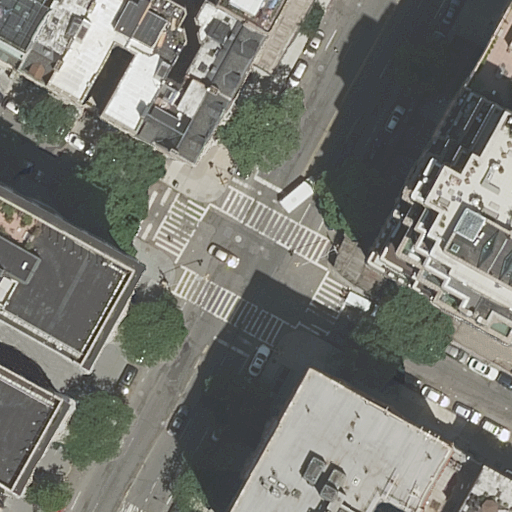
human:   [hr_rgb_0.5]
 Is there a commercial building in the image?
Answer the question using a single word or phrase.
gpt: no

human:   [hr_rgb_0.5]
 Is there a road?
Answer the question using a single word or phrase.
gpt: yes

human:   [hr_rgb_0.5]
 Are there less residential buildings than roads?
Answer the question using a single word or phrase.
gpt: no

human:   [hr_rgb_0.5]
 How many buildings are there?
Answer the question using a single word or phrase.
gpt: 14

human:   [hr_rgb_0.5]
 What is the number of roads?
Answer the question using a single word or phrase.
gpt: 2

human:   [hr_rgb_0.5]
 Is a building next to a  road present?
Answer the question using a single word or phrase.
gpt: yes

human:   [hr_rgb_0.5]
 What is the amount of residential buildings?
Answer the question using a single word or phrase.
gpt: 14

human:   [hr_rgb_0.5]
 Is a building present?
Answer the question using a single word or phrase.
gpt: yes

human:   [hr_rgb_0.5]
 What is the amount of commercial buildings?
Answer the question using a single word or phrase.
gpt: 0

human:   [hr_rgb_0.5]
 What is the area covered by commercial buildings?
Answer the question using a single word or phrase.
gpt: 0m2

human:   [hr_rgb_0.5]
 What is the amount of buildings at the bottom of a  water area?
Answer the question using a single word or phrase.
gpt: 0

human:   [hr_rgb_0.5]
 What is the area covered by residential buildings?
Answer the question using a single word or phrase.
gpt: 4446m2

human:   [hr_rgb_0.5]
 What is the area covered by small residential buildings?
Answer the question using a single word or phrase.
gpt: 174m2

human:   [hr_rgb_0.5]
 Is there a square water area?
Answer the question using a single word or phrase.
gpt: no

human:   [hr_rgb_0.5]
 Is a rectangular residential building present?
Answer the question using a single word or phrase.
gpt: yes

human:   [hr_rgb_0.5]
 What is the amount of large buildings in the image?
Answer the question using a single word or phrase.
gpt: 4

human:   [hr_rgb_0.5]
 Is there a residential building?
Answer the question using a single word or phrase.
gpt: yes

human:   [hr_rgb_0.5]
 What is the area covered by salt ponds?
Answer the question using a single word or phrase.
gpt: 0m2

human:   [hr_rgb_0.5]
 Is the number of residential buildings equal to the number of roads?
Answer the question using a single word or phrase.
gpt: no

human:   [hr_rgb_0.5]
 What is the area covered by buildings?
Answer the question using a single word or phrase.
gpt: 4446m2

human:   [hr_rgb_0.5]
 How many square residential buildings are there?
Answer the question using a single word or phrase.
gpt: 0

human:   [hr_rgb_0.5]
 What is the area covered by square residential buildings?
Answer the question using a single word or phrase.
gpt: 0m2

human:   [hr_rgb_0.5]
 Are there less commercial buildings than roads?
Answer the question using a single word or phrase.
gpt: yes

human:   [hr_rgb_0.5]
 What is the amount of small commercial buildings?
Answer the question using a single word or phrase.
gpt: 0

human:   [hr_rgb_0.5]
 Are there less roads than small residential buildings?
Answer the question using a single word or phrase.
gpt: yes

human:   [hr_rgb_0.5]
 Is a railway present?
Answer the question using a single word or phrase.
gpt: no

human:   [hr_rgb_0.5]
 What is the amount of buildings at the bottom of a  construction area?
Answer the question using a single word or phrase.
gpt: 0

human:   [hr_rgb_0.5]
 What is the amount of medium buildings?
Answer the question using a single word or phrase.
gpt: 7

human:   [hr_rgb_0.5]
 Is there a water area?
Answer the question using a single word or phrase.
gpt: no

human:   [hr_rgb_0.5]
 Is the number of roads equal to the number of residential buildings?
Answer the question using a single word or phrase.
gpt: no

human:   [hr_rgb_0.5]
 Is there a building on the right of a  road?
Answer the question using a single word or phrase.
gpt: yes

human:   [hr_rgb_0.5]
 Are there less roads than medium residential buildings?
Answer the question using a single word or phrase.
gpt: yes

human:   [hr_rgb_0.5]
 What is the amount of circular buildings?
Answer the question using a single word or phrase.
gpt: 0

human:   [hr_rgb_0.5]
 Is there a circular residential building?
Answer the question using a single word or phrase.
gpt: no

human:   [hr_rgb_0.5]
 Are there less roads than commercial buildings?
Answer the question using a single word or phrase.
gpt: no

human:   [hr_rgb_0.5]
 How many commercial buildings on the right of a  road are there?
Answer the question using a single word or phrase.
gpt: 0

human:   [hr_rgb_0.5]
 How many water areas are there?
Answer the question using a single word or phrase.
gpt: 0

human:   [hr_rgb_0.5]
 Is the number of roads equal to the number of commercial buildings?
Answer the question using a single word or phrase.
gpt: no

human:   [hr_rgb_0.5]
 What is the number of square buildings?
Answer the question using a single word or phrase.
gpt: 0

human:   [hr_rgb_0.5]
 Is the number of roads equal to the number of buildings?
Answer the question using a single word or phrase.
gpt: no

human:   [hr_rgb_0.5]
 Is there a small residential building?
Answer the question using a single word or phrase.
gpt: yes

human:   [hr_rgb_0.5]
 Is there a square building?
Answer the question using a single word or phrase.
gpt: no

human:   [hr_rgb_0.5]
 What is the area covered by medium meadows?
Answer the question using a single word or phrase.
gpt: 0m2

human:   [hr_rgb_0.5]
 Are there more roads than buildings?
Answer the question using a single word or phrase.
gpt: no

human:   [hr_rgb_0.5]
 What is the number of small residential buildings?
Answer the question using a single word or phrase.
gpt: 3

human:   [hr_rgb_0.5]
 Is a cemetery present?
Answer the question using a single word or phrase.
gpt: no

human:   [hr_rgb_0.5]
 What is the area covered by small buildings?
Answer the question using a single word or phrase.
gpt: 174m2

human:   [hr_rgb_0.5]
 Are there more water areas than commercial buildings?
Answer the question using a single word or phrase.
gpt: no

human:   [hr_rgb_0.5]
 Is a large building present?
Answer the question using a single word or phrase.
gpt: yes

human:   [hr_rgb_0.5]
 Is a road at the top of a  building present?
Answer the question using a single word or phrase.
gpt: yes

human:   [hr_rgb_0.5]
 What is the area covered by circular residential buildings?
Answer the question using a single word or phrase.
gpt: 0m2

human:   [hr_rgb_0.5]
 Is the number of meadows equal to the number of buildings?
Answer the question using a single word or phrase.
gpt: no

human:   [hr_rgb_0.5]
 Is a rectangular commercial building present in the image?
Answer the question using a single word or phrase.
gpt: no

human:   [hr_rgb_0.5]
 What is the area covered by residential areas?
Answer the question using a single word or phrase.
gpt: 0m2

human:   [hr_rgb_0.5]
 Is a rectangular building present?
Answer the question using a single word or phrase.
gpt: yes

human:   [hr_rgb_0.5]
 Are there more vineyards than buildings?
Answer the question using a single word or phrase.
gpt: no

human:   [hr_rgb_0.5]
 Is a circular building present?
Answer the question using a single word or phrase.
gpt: no

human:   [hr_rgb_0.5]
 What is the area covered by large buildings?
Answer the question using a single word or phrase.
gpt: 3140m2

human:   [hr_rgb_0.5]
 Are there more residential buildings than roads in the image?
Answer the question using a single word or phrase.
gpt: yes

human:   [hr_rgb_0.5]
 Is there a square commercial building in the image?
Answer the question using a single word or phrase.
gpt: no

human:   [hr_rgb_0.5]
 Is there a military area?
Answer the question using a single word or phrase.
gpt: no

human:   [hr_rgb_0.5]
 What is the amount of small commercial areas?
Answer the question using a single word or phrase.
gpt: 0

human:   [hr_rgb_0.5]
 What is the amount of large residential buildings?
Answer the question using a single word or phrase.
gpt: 4

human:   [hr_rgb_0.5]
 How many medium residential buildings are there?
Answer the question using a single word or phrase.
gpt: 7